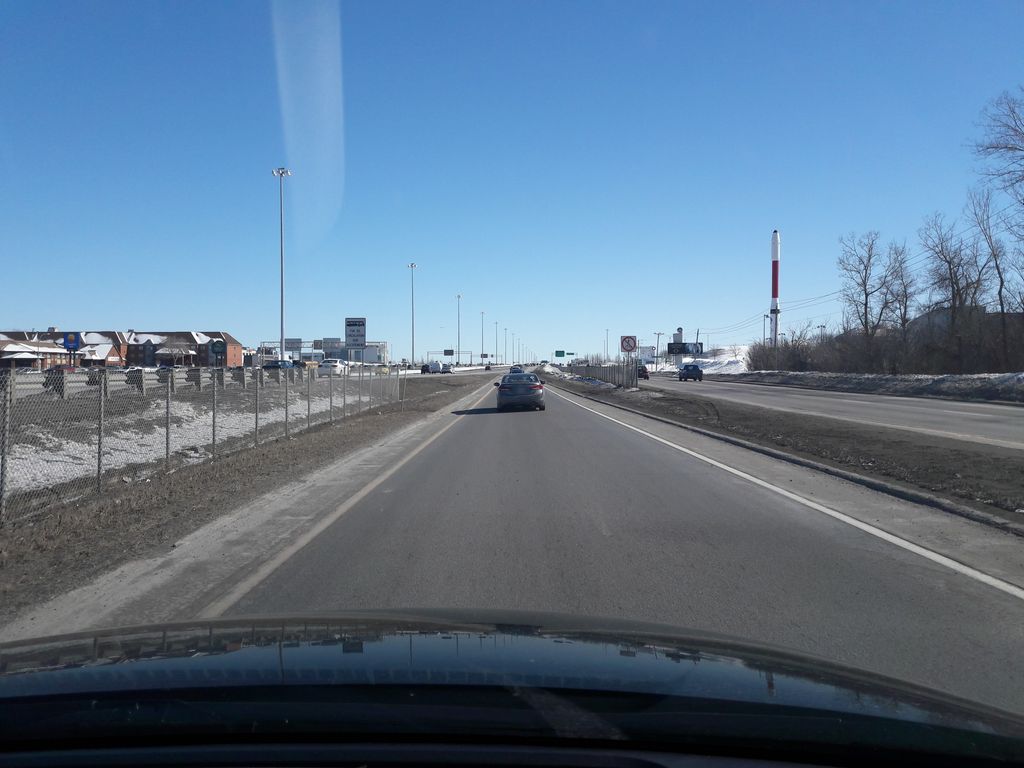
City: montreal